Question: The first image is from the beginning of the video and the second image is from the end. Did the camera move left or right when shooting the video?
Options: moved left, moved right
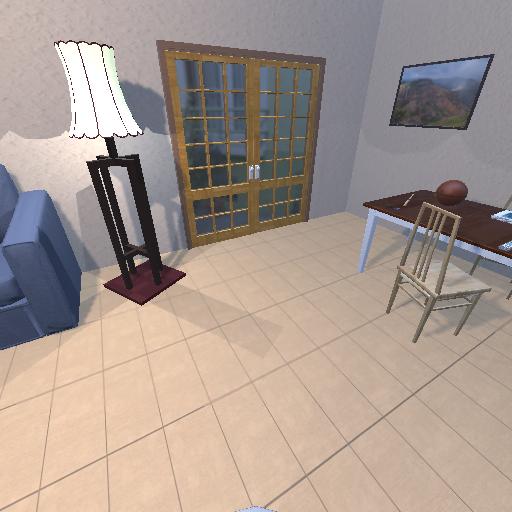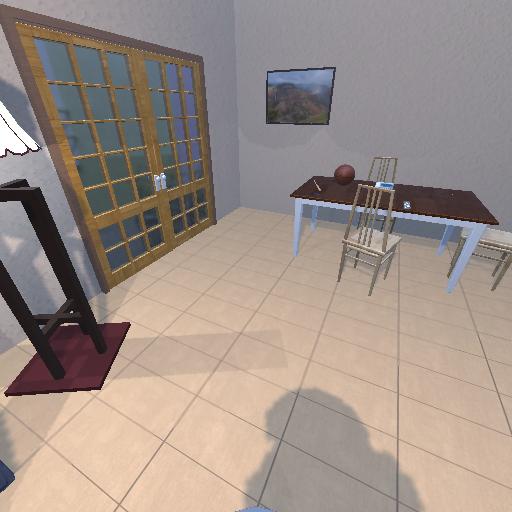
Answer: moved left